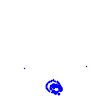
Particle: electron